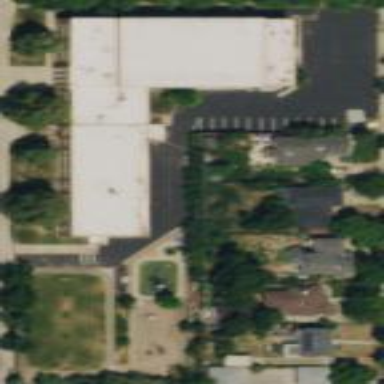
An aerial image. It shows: School.